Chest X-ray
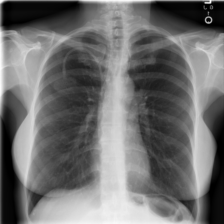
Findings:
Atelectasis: negative
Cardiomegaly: negative
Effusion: negative
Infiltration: negative
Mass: negative
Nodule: negative
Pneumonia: negative
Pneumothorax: negative
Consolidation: negative
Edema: negative
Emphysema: negative
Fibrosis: negative
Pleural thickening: negative
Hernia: negative